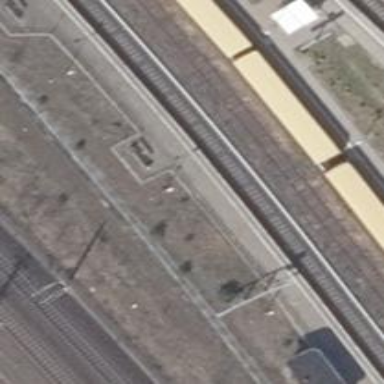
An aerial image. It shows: Close-up of railway platform edge.